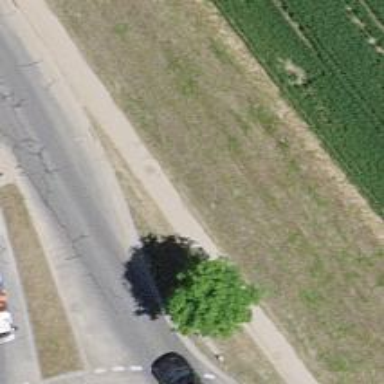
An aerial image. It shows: Sidewalk.